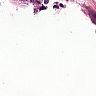
Metastatic tissue present: no